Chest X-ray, AP view. Patient: 61 years old, sex M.
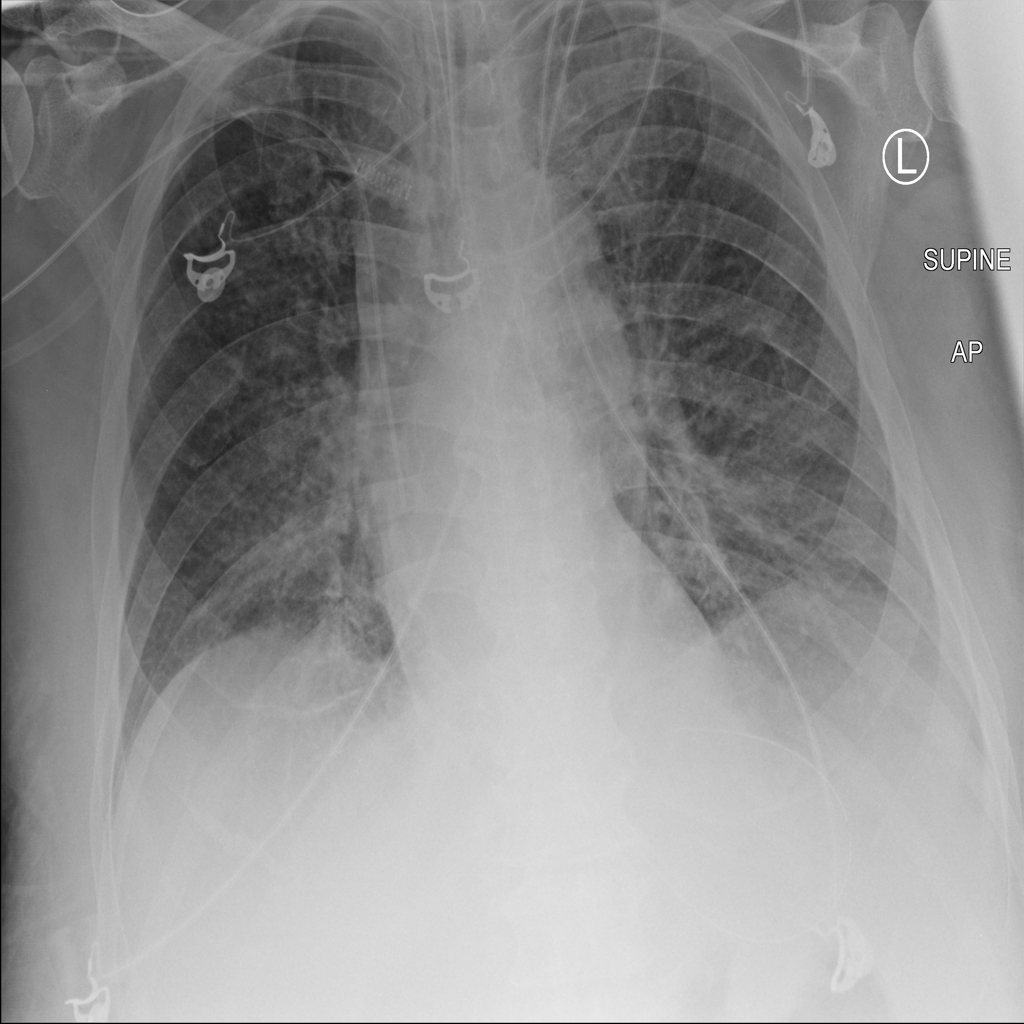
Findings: No Finding